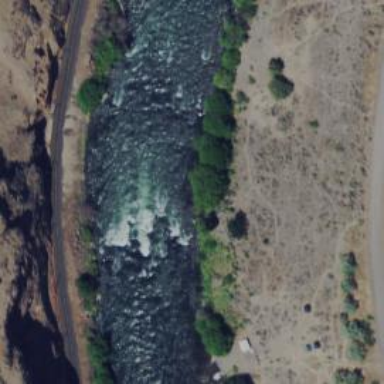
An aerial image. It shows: Scene featuring rapids in waterway.